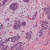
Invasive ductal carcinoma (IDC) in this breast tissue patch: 1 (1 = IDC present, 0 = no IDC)